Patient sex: M
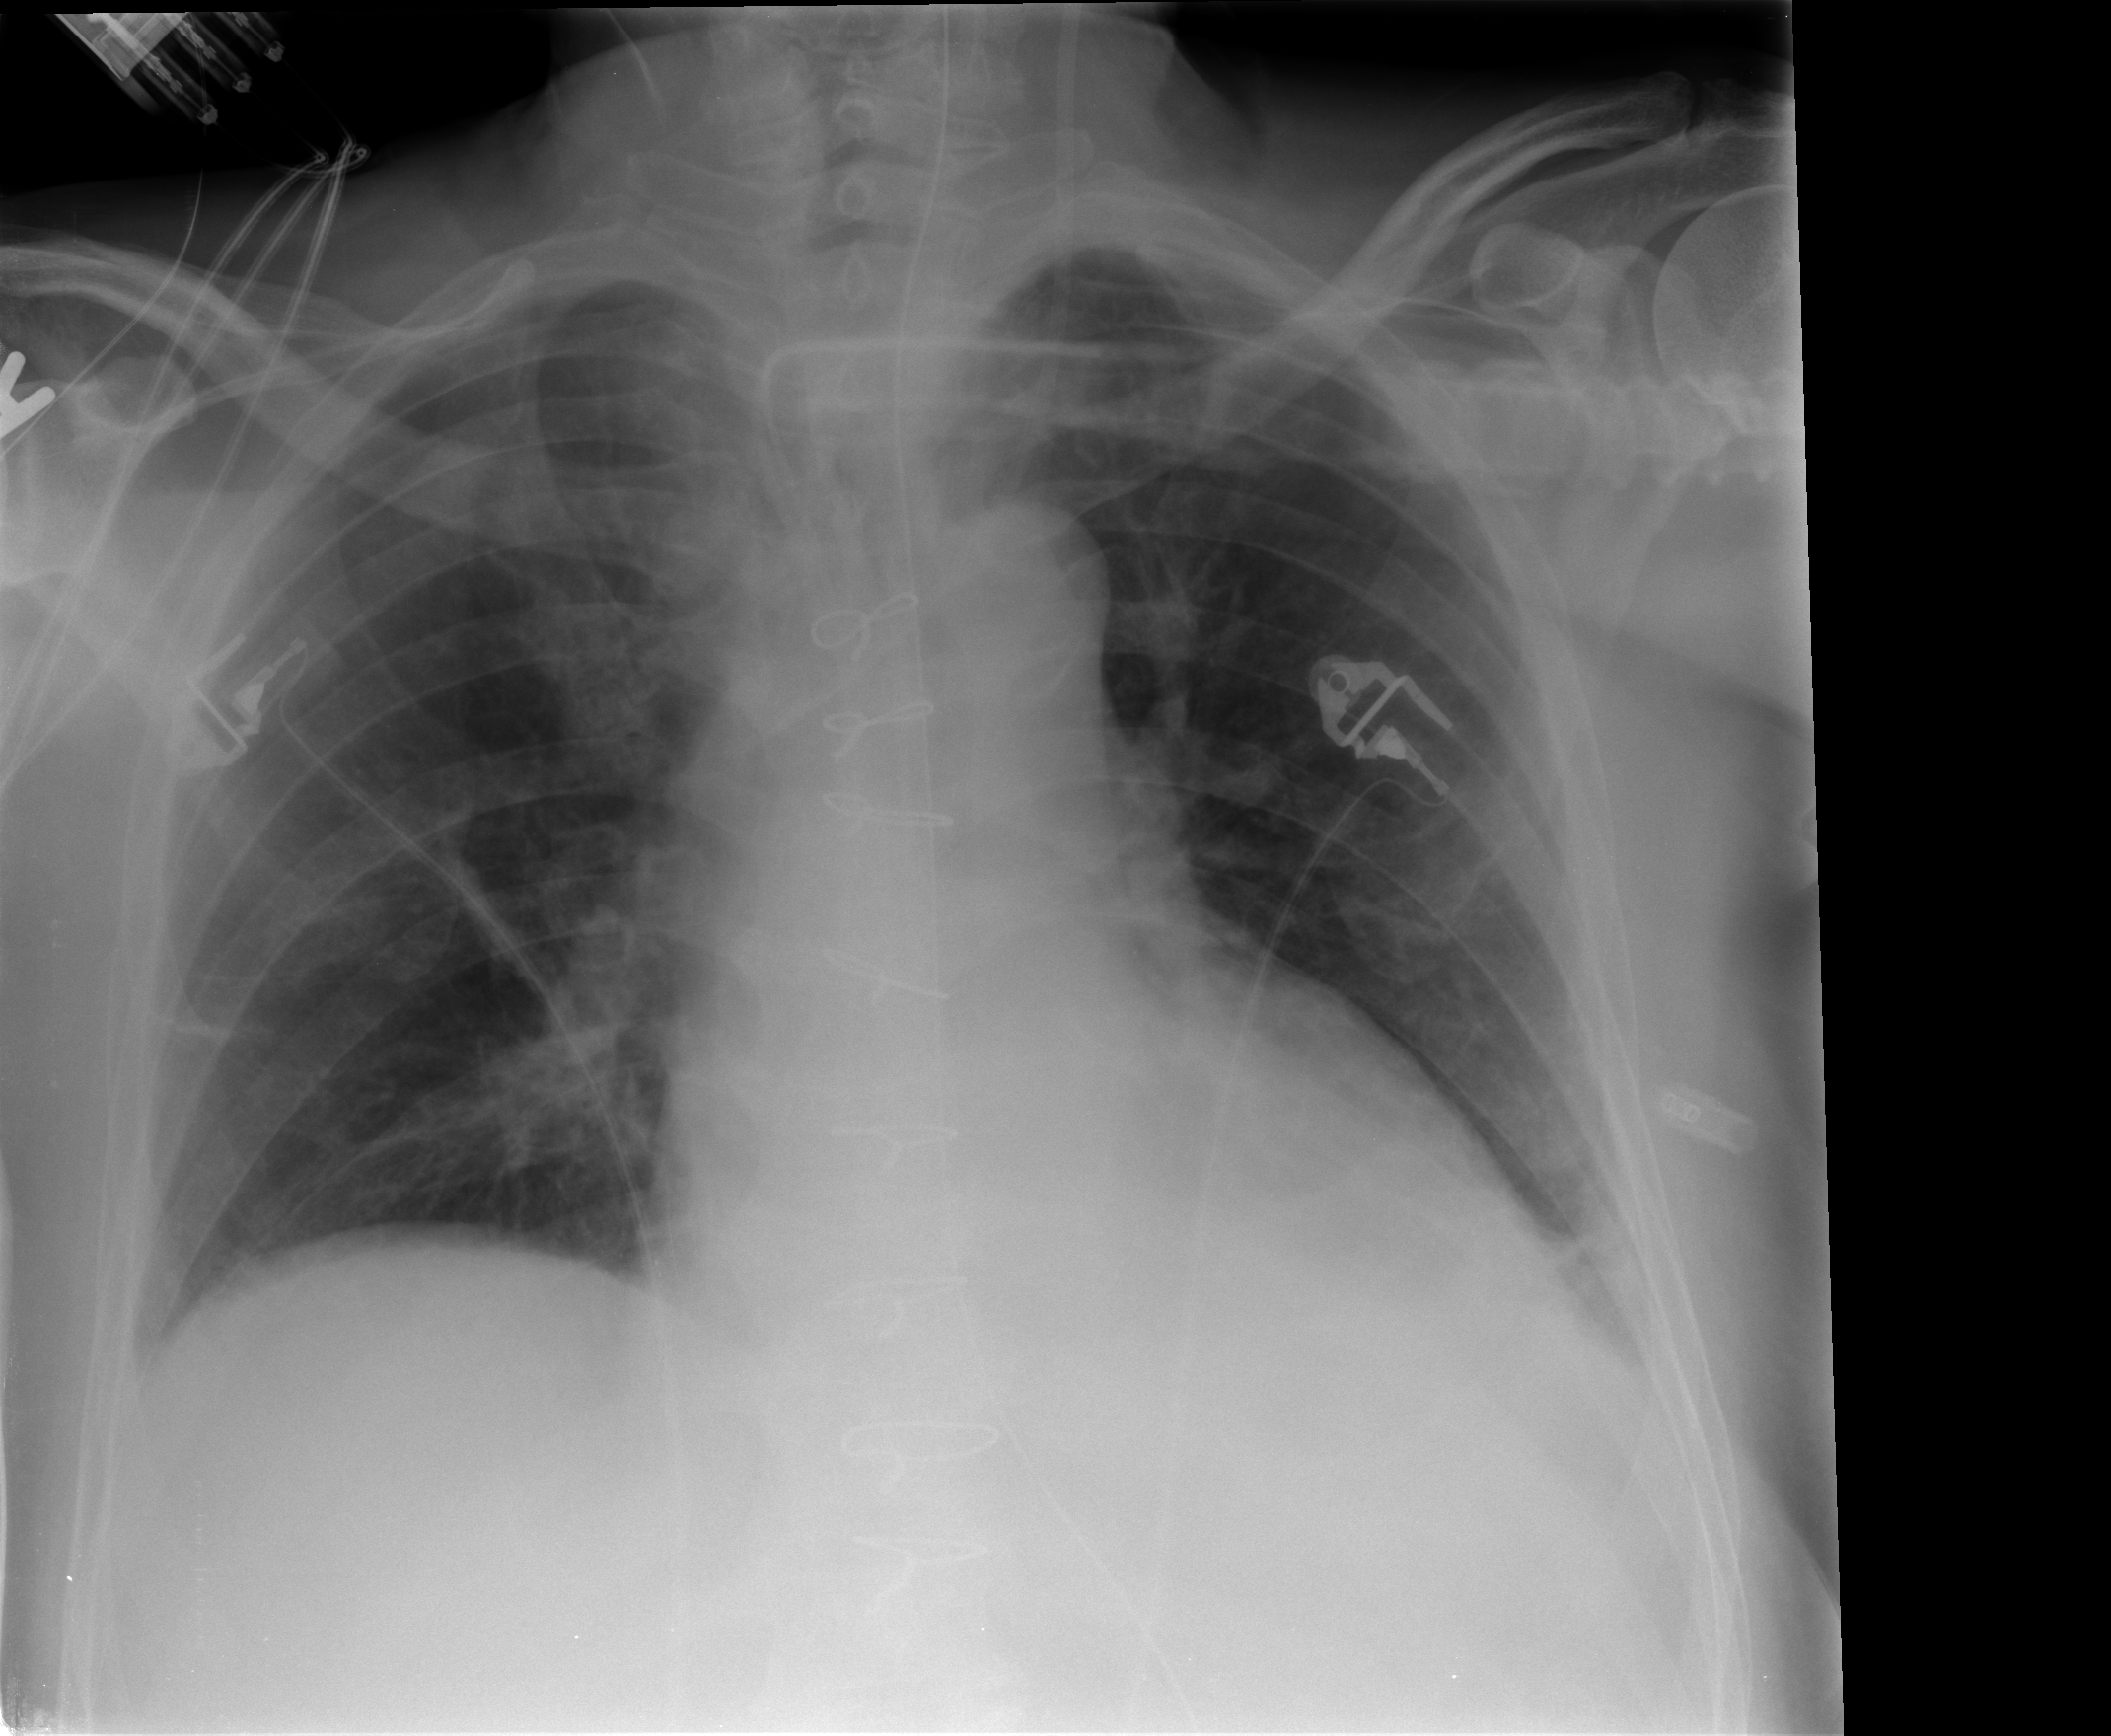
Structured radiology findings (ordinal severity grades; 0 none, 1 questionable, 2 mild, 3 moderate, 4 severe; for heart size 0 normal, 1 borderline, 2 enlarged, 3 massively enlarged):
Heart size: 2
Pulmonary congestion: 0
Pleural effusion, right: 0
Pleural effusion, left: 0
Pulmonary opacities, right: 0
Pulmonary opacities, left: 0
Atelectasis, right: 2
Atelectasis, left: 2